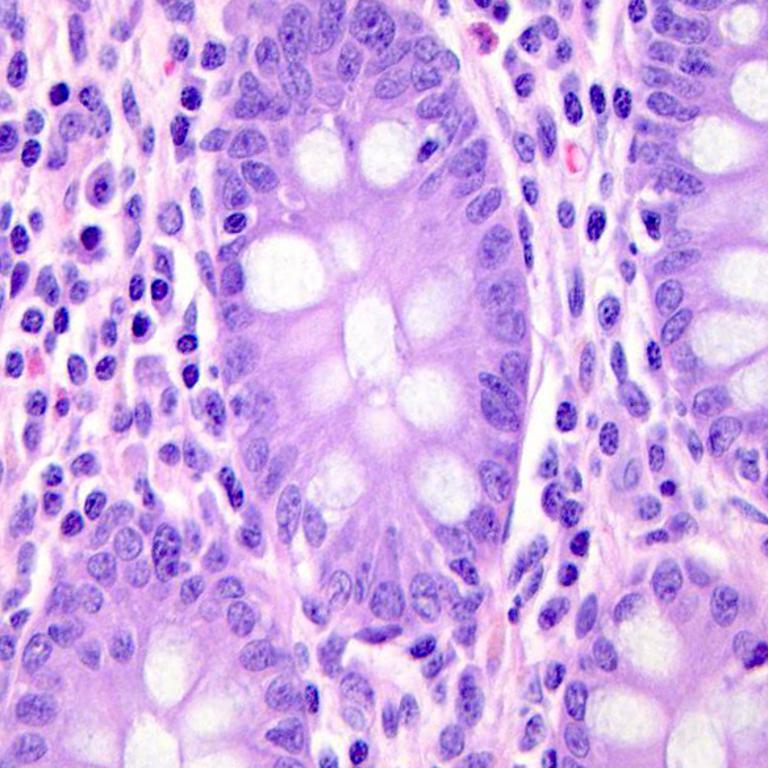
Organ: colon
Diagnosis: benign